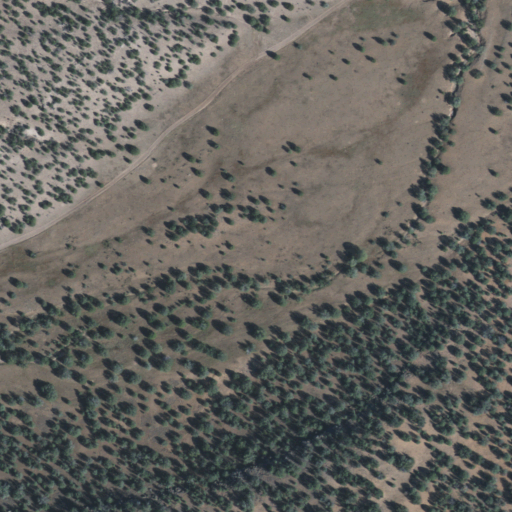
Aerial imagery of valley in Arizona named Lion Canyon containing shrub, evergreen forest, and grassland